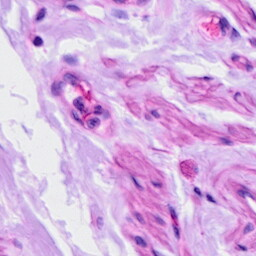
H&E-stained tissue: Ovarian